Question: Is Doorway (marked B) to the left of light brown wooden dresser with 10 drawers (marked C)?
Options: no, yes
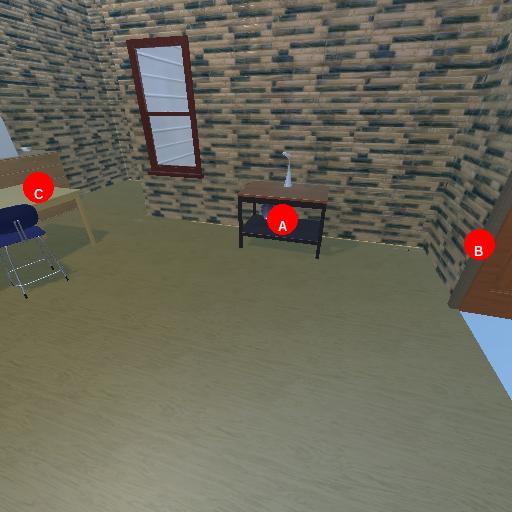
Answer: no